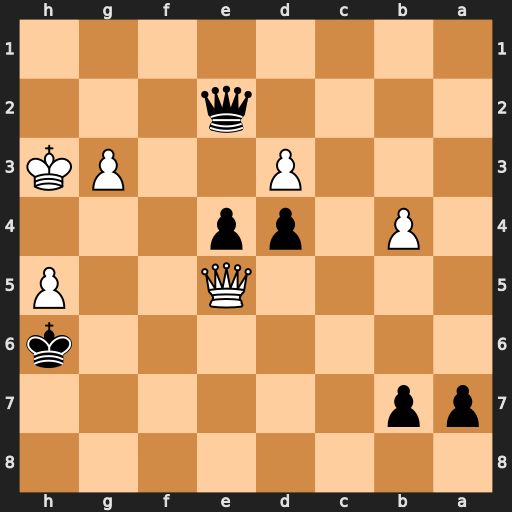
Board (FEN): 8/pp6/7k/4Q2P/1P1pp3/3P2PK/4q3/8
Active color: b
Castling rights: -
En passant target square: -
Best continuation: Qxh5+ Qxh5+ Kxh5